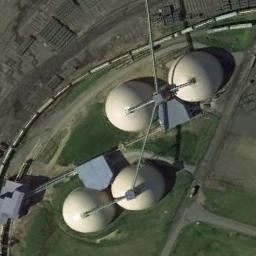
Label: storage_tank